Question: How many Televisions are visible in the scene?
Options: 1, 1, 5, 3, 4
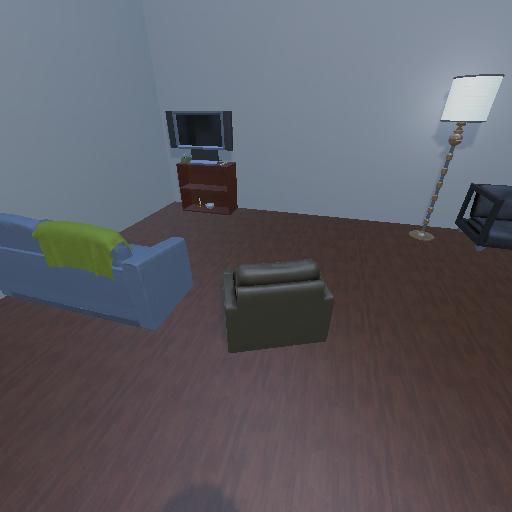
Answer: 1